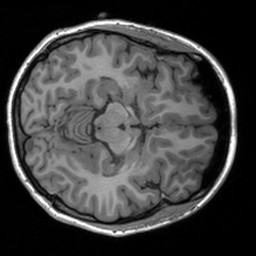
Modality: T1w
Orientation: axial
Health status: healthy
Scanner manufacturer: siemens
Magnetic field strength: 3 T
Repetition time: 1.9 s
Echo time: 0.00226 s